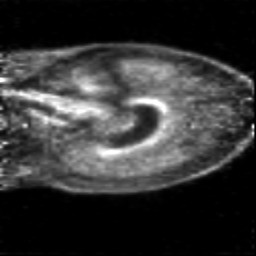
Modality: PET
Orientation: sagittal
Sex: female
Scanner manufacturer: siemens